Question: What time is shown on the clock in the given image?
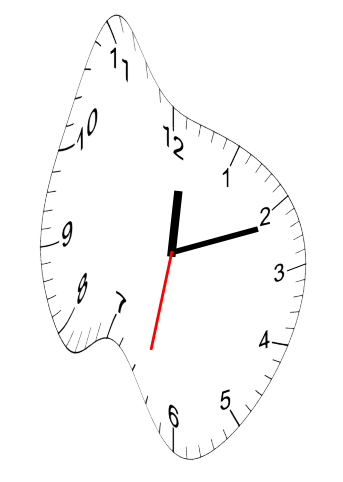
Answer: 12:11:32